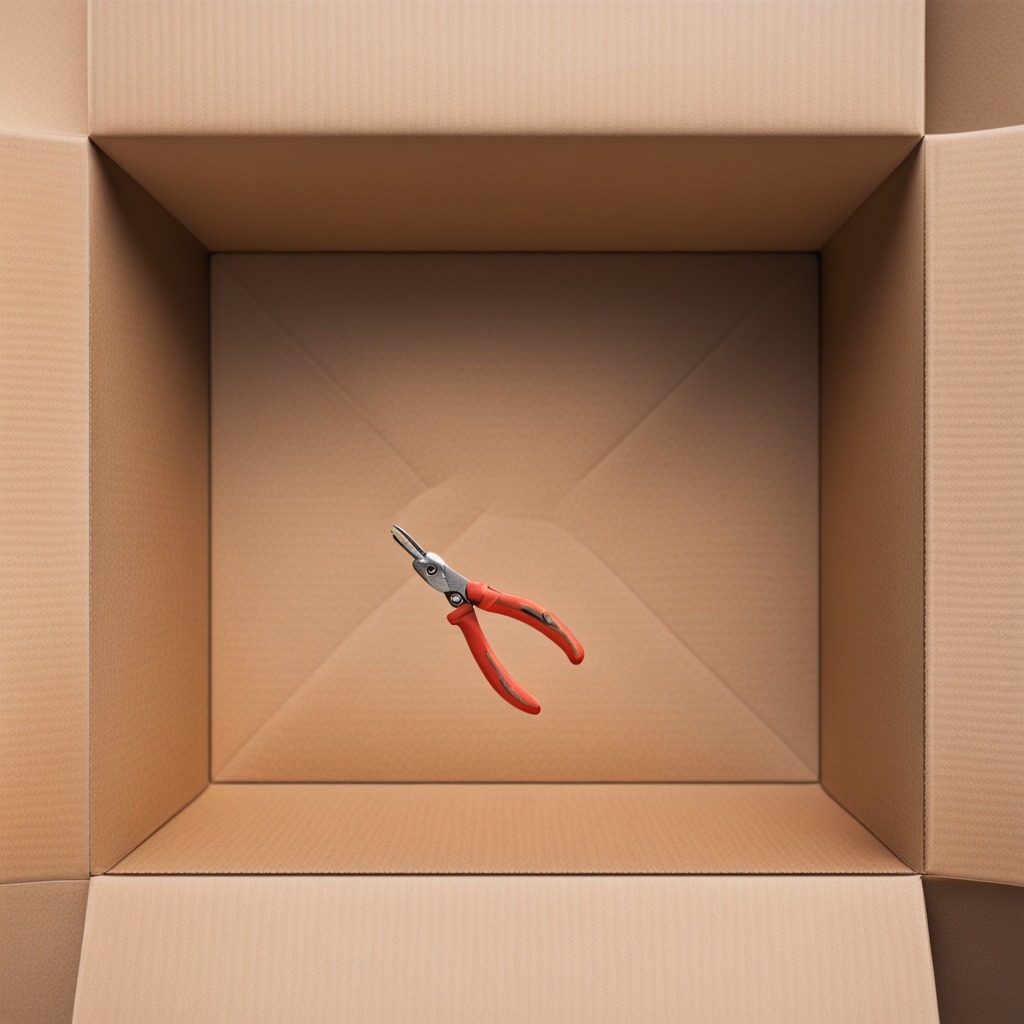
A plier is lying on a clean dry cardboard box surface in an outdoor workshop during daytime bright natural light soft shadows slightly creased but